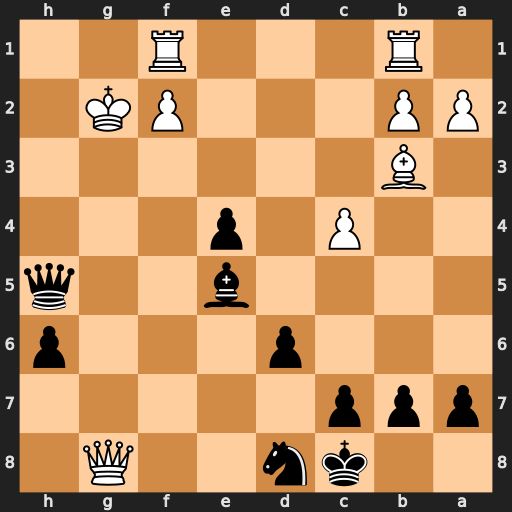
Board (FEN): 2kn2Q1/ppp5/3p3p/4b2q/2P1p3/1B6/PP3PK1/1R3R2
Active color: b
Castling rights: -
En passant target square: -
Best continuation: Qh2#